Interaction volume radius: 5 \u00c5
Interaction volume height: 20 \u00c5
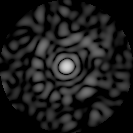
Disorder parameter: 0.8821